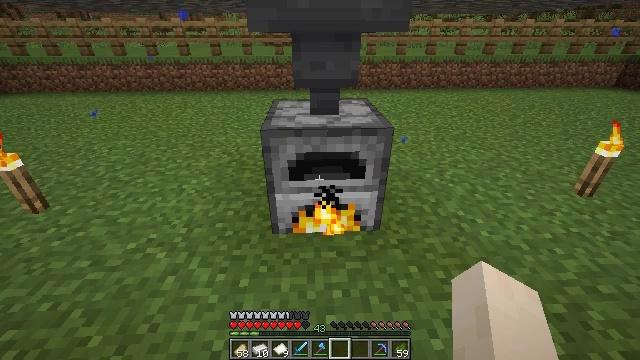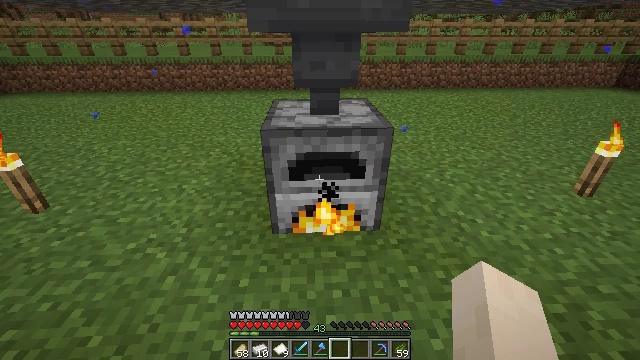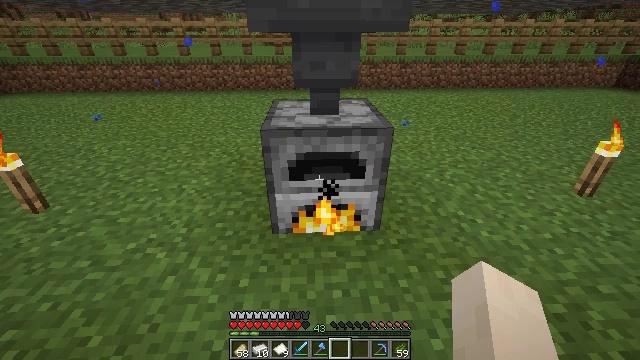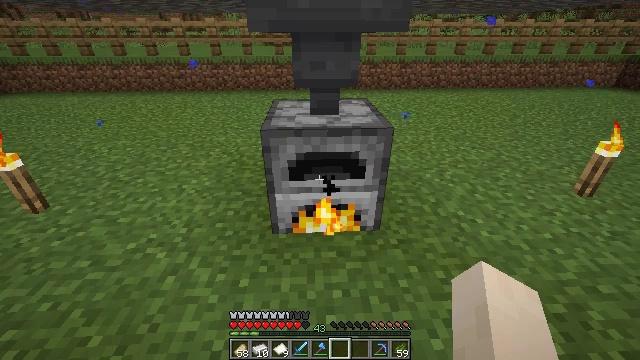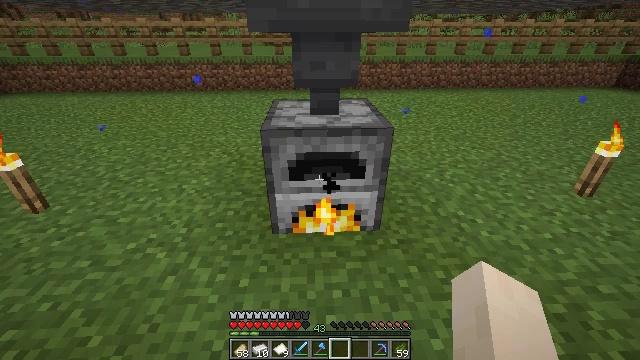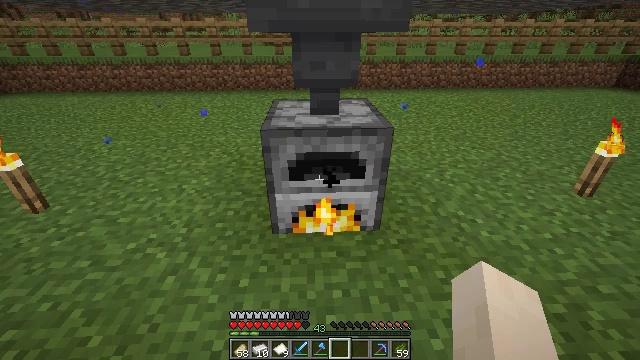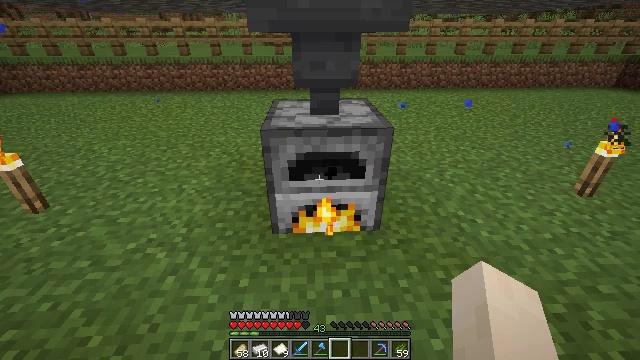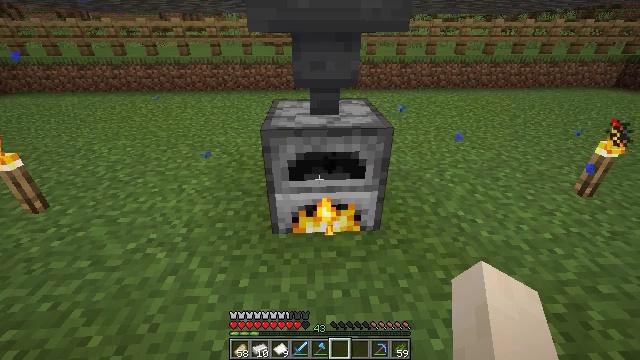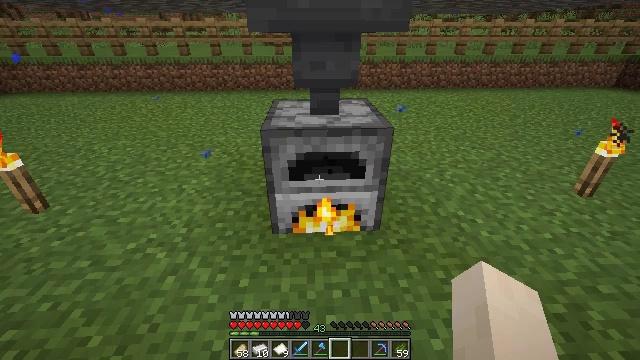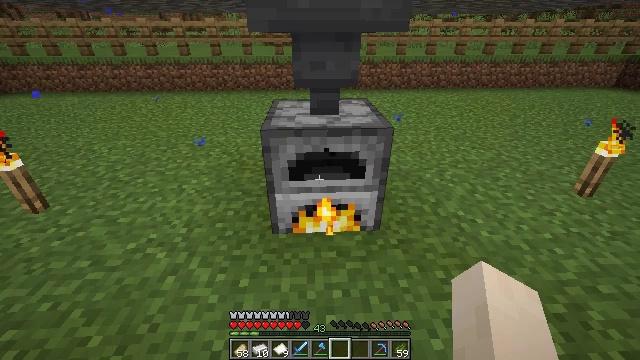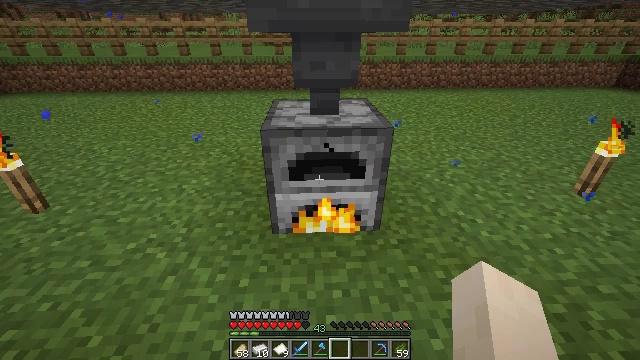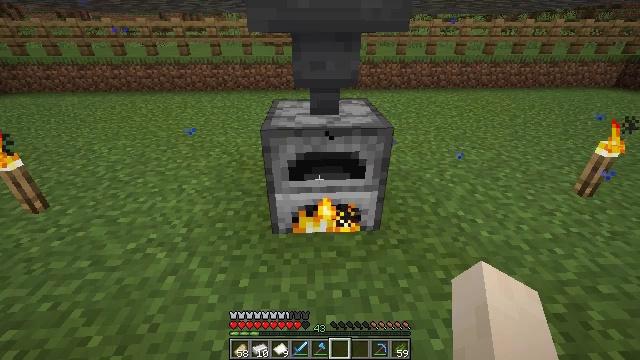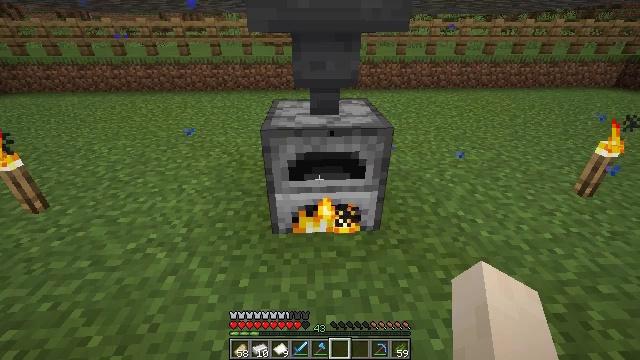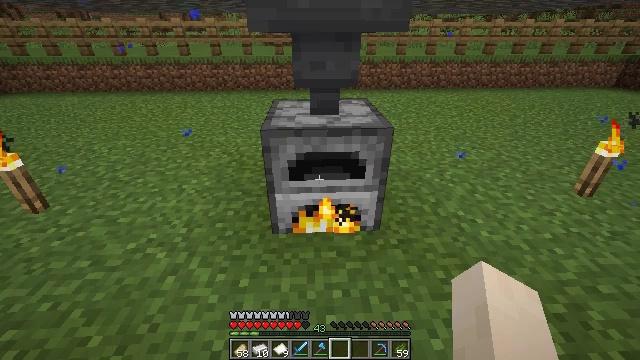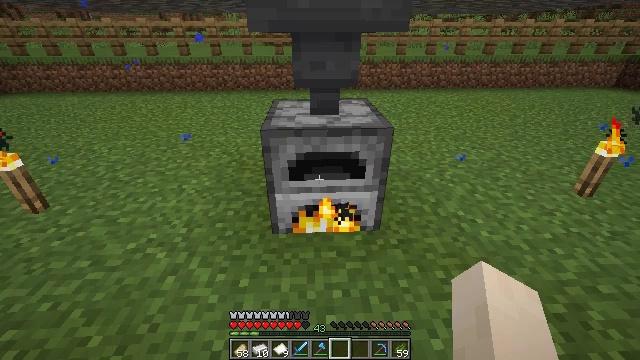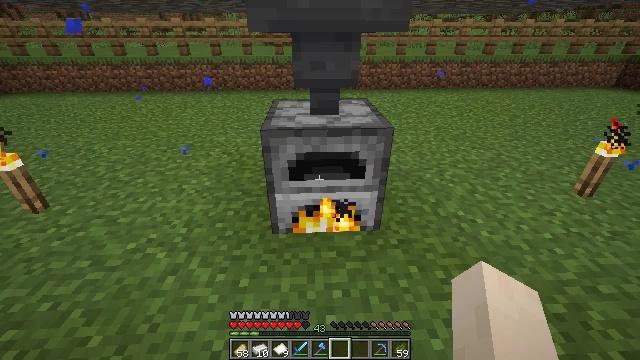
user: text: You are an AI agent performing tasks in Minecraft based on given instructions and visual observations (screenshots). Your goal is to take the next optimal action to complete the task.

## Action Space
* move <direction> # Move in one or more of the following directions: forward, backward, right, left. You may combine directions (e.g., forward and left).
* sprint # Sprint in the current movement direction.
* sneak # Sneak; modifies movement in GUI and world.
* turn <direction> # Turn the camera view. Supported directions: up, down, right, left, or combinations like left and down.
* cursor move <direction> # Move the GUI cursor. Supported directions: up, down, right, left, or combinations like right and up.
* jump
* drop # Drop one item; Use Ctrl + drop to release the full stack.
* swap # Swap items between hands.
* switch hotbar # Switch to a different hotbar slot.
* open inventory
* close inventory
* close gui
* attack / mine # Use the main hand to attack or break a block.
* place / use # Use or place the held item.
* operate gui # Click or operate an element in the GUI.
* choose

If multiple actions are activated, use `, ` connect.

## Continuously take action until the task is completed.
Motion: motion action
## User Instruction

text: Smelt cactus in a furnace to get green dye.
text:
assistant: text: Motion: no_op
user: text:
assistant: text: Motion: no_op
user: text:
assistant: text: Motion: no_op
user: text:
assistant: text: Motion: no_op
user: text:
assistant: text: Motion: no_op
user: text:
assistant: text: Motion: no_op
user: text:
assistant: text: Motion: no_op
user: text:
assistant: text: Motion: no_op
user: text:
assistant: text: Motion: no_op
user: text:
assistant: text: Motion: no_op
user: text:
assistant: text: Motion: no_op
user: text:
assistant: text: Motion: no_op
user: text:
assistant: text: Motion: no_op
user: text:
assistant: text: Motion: no_op
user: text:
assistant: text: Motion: no_op
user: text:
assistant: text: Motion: no_op
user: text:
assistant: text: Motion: no_op
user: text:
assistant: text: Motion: no_op
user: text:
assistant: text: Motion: no_op
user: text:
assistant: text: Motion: no_op
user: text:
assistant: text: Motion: no_op
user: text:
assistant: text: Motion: no_op
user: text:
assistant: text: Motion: no_op
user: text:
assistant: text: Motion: no_op
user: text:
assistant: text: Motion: no_op
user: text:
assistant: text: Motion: turn right
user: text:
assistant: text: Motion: turn right
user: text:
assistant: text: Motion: turn right
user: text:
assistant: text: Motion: turn right
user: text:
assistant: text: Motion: move forward, turn right